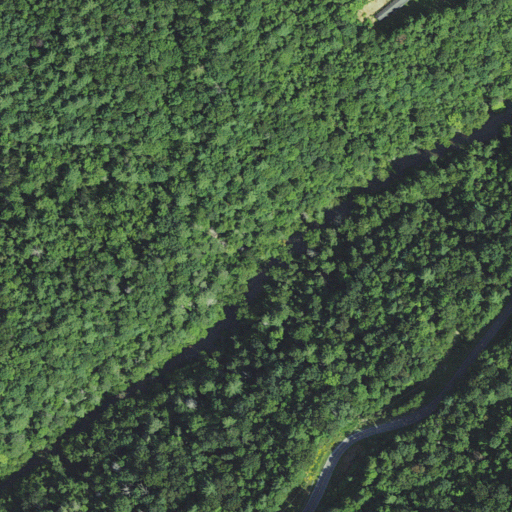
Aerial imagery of valley in North Carolina named Poplar Cove containing mixed forest, deciduous forest, evergreen forest, open development, and low intensity development